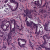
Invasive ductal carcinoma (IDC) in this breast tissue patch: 1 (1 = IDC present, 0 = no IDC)